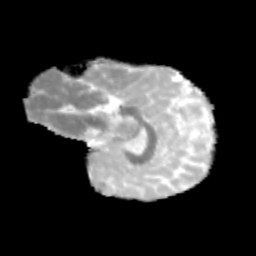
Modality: MD
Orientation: sagittal
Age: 10
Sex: male
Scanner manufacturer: siemens
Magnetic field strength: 3 T
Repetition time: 3.8 s
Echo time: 0.07 s